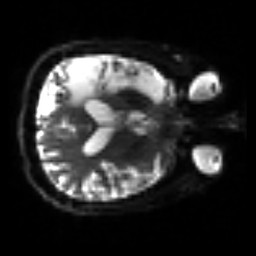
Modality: sbref
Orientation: axial
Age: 56
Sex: male
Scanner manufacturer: siemens
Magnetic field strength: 3 T
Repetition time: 3.2 s
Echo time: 0.081 s